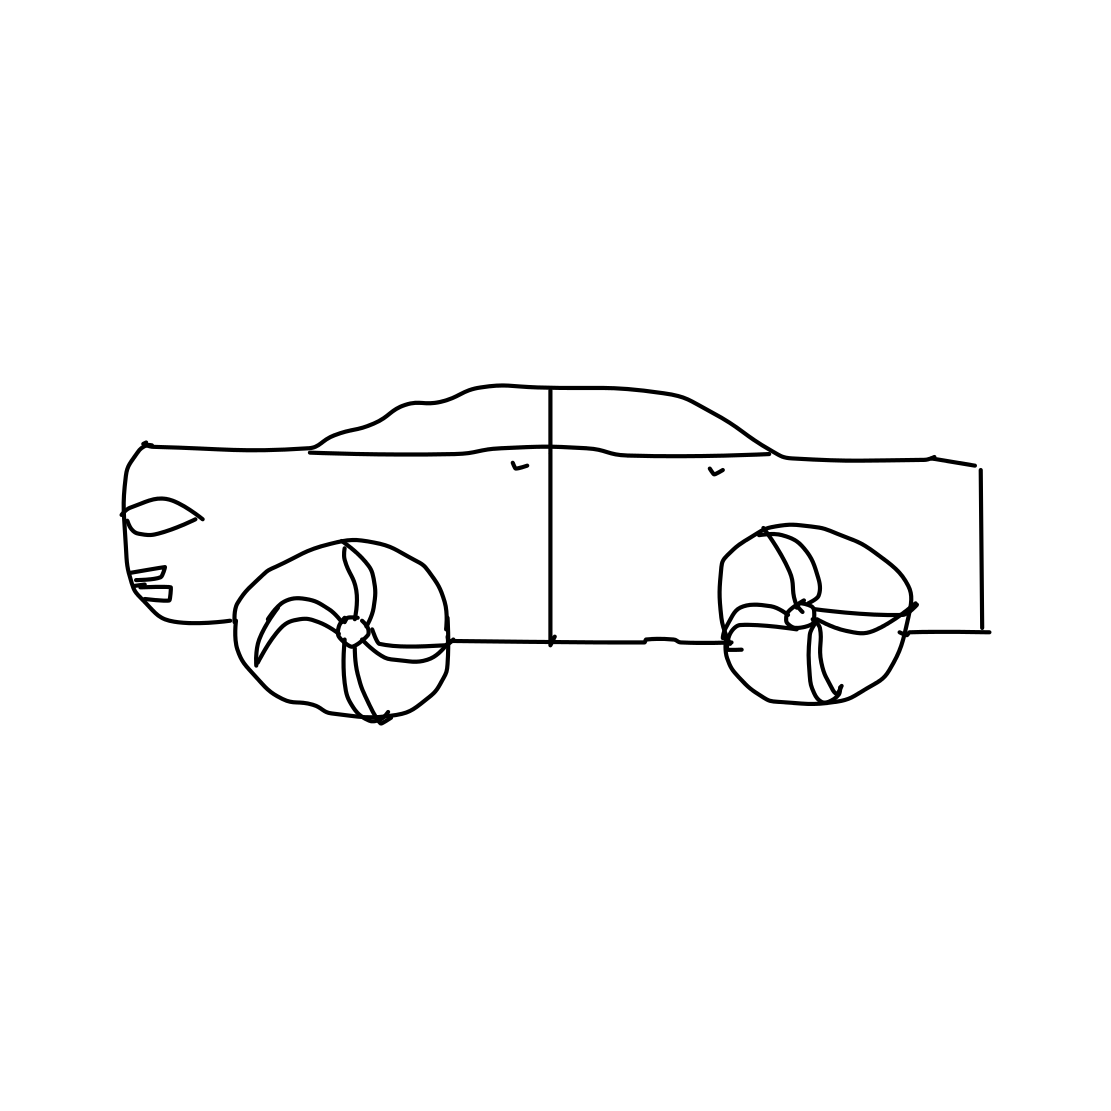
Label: car (sedan)